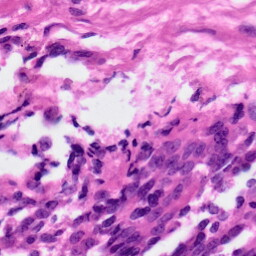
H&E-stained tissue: Ovarian